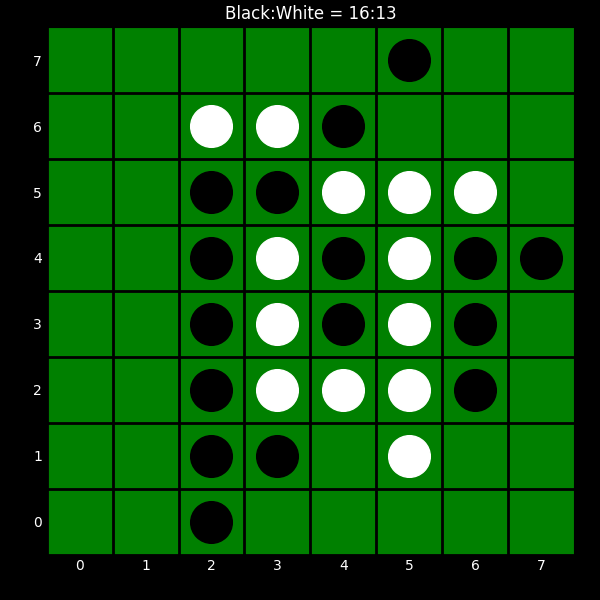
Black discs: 16
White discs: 13